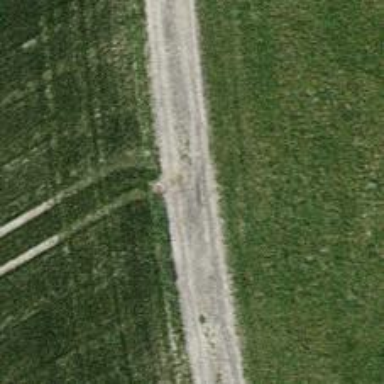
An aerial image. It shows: Track with grade1 tracktype.